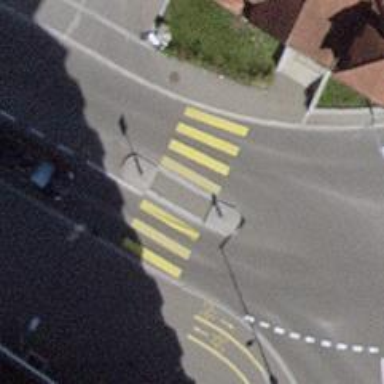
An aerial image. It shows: Marked zebra crossing with island.